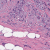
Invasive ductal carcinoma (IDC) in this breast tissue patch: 1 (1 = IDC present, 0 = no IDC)